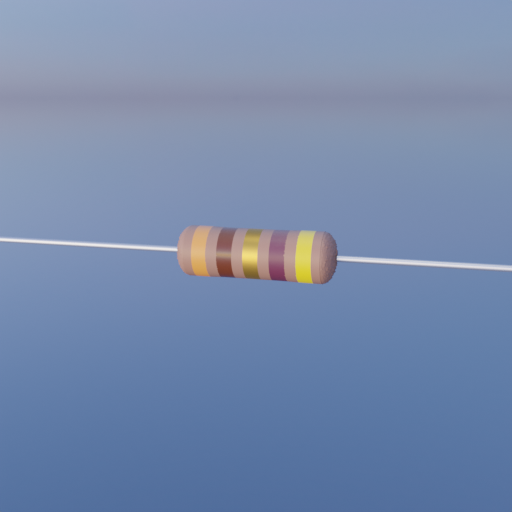
Resistor colour bands (in order): orange, brown, gold, brown, yellow